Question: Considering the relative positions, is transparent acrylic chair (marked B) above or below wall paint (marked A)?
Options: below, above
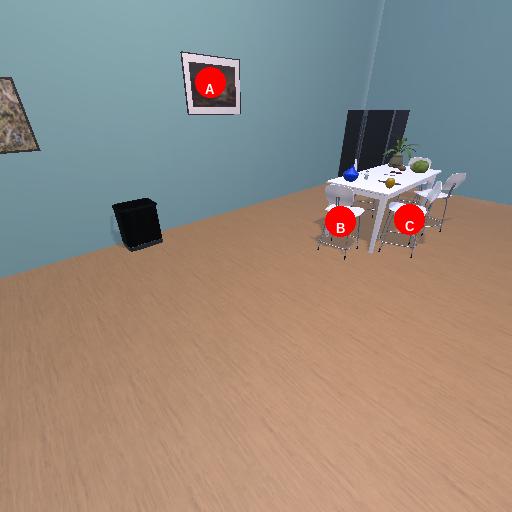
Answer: below